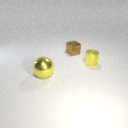
small yellow metal cylinder in front of small brown metal cube